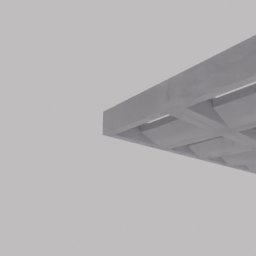
Label: architecture